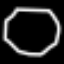
Label: octagon